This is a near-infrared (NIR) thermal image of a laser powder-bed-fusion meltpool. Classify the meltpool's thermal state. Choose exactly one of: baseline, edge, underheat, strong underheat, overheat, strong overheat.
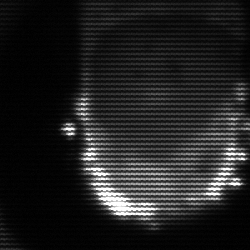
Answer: baseline